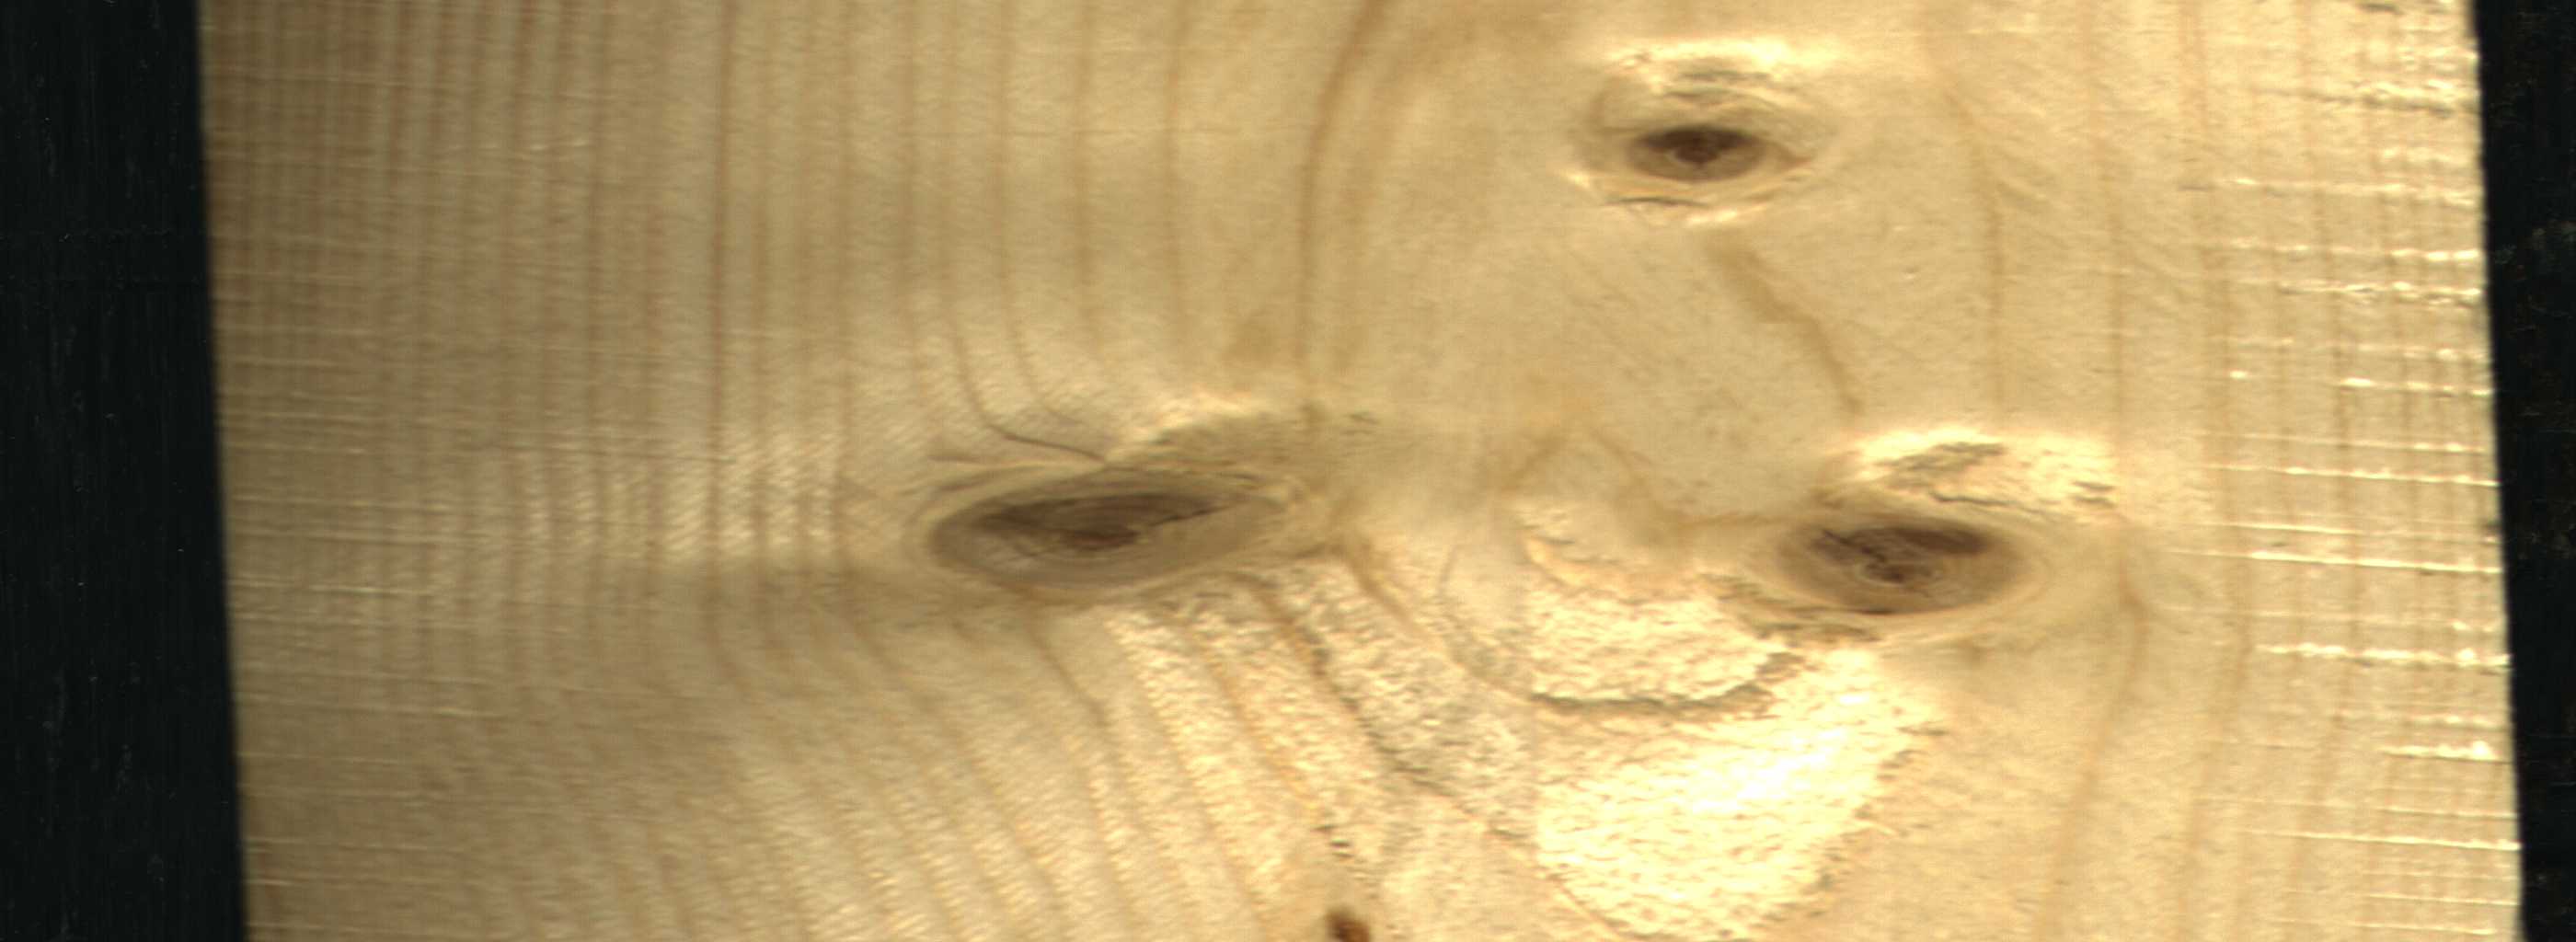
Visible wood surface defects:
resin
Live_Knot
Live_Knot
Live_Knot